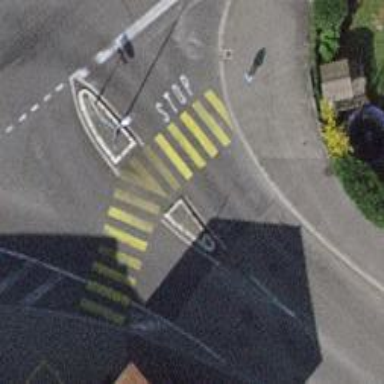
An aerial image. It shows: Marked footway crossing with asphalt surface and crossing island.